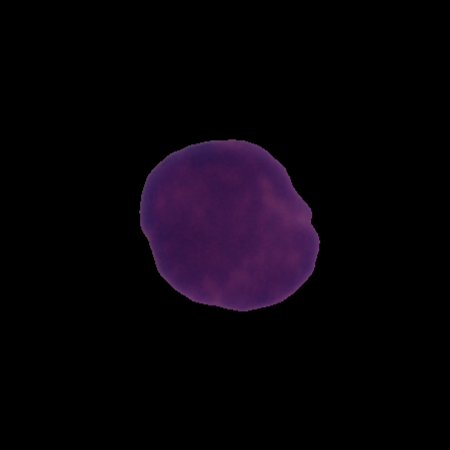
Label: healthy